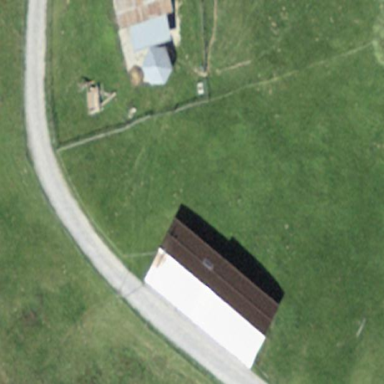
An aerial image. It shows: Shed.